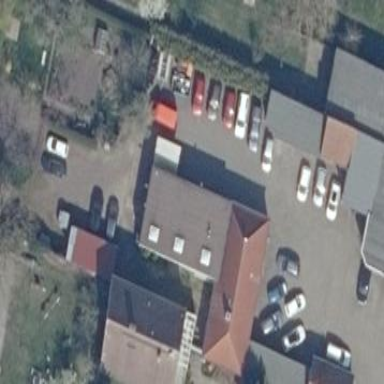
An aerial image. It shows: Commercial area with car shop.